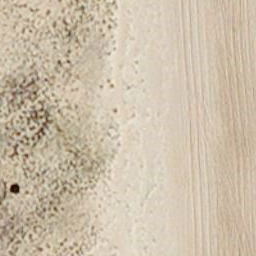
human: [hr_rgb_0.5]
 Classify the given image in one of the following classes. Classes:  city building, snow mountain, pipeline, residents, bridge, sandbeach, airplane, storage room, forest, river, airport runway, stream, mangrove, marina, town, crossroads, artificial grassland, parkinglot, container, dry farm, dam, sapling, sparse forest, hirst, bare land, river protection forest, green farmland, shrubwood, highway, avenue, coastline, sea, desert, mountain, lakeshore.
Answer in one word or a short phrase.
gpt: sandbeach